Question: I need to take a textview within Tablelayout with a image icon left to TextView. The TableLayout have width has fill_parent, so that whole area is clickable.
'''
<TableLayout
android:layout_width="fill_parent"
android:layout_height="wrap_content" >
<TextView
android:id="@+id/textView1"
android:layout_width="wrap_content"
android:layout_height="50dp"
android:layout_gravity="top"
android:drawablePadding="5dp"
android:drawableStart="@drawable/down_arrow"
android:gravity="start|center"
android:text="@string/hello_world" />
</TableLayout>
'''
I tried to bring the Textview with image to center, but not able to do that.
Kindly help me to achieve the same.
Thanks
Vikash

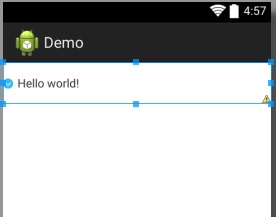
Answer: try this :
'''
<TableLayout
android:layout_width="fill_parent"
android:layout_height="wrap_content" >
<TableRow
android:layout_width="fill_parent"
android:layout_height="wrap_content"
android:gravity="center">
<TextView
android:id="@+id/textView1"
android:layout_width="wrap_content"
android:layout_height="50dp"
android:drawablePadding="5dp"
android:drawableStart="@drawable/ic_launcher_0"
android:gravity="start|center"
android:text="@string/hello_world" />
</TableRow>
</TableLayout>
'''